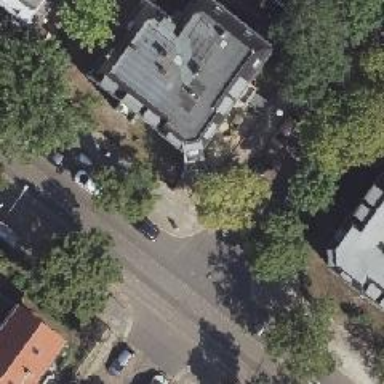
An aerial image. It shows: Residential road with sidewalks on both sides. There is parallel parking available on the street. The surface of the sidewalk on the right is made of sett.